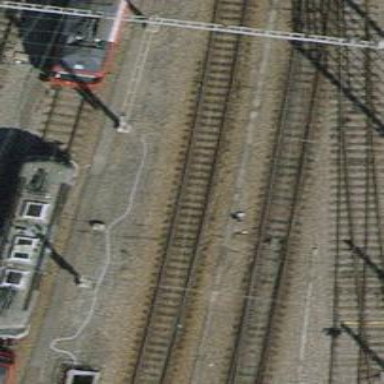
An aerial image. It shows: Railway yard with electrified tracks and single track.